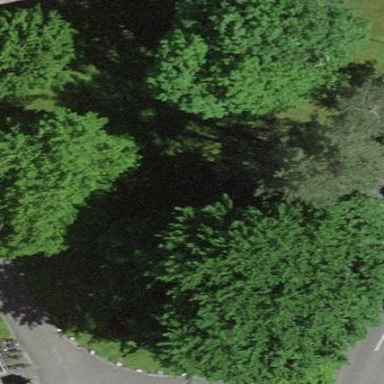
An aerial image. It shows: Park.